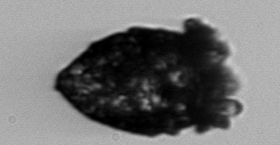
Label: Stenosemella_pacifica